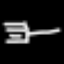
Label: fork